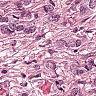
Metastatic tissue present: yes